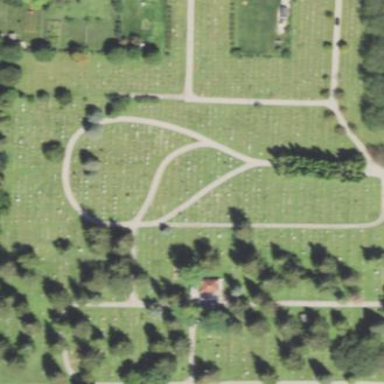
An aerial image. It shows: Cemetery.